Question: I never used progress bar. Searched in internet but could not find something useful.
So i wanna to make progress bar like this:

which must work 10 seconds
i think it must easy.
Thanks.
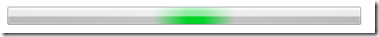
Answer: WPF: 'IsIndeterminate'
'''
progressBar.IsIndeterminate = true;
'''
WinForms: Style 'Marquee':
'''
progressBar.Style = ProgressBarStyle.Marquee;
'''